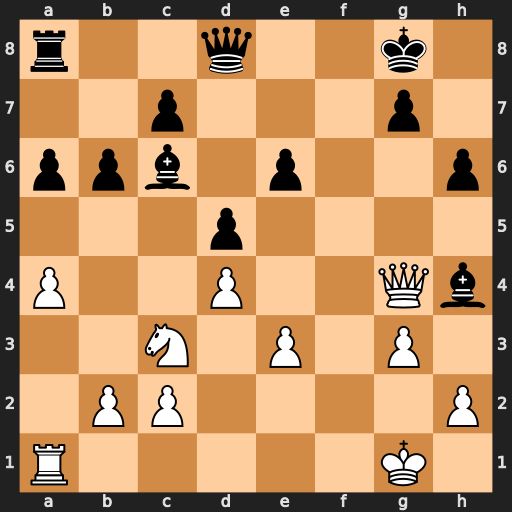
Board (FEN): r2q2k1/2p3p1/ppb1p2p/3p4/P2P2Qb/2N1P1P1/1PP4P/R5K1
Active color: w
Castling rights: -
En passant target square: -
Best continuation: Qxe6+ Kh8 Qxc6